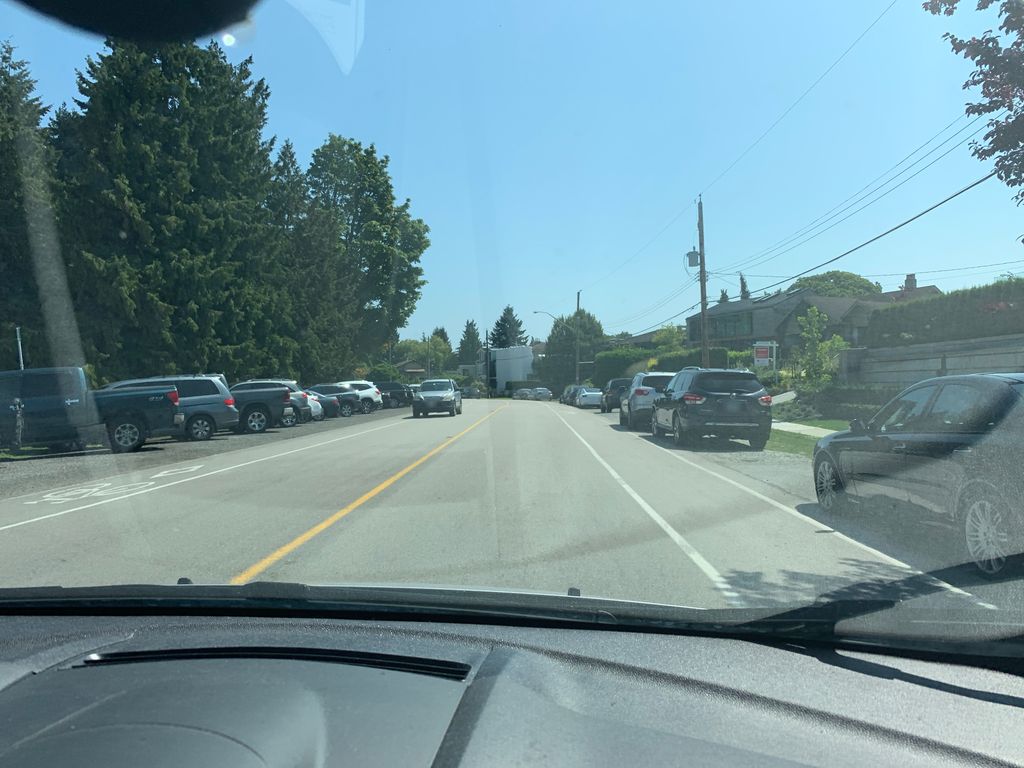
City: vancouver